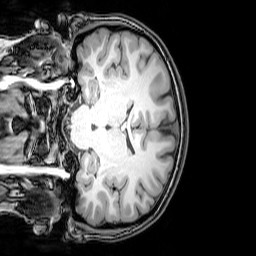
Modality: T1w
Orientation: coronal
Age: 21
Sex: female
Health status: healthy
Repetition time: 0.081 s
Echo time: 0.037 s